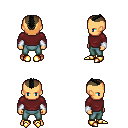
a pixel art fantasy rpg character, male body template, human, tanned skin, maroon long-sleeve shirt, teal pants, black short mohawk hairstyle, white cloth bracers, gold boots, four views (front, back, left, right), 2x2 character sprite sheet, small pixel art, hard edges, no anti-aliasing